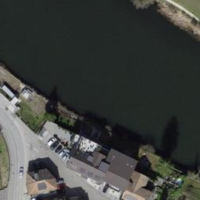
EUNIS habitat code: 15
Species observed at this site:
Urtica dioica